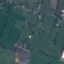
Land use / land cover: Pasture